Question: I am trying to find the element of a button (either the "Download" or "Save selected series codes" buttons) of a webpage but I am unable to do so with whichever method I try. The webpage does not have an iFrame, the explicit wait method does not work, and in fact, even worse, when I iterate through all classes of the webpage, the element doesn't show up, while some elements that do not appear in the 'inspect elements' of chrome, do.
'''
x = browser.find_elements_by_xpath('//*[@class]')
for y in x:
print(y.get_attribute('class'))
'''
Furthermore, another unexpected issue is the following:
The '<div class="contentsInner">' element, which has the following three children,
'''
<div class="frameDecorationPlane clearfix">
<div class="abstractResultArea">
<div class="contentsBorder">
'''
Can be located, either with xpath or css selector, but except for the first child element, the remaining two raise a no such element error.
I have included a screenshot of the webpage that I am referring to below, for reference.

Lastly, I have included below the code that I have used to get to the website's page that raises the error. In order to replicate the error, you can use the following <URL>, and just select any random item and any output year range and just click the 'search' button. You don't necessarily have to select specifically the data that I have selected for export.
'''
# We open a browser window.
browser = webdriver.Chrome(executable_path='/Users/George/chromedriver_80', chrome_options=chromeOptions)
# We load the website's query:
browser.get('http://www.stat-search.boj.or.jp/ssi/cgi-bin/famecgi2?cgi=$nme_a000_en&lstSelection=PR01')
# Finds and clicks the Corporate Goods Price Index (2015 base) element.
element = browser.find_element_by_css_selector('body > div.contents > div > ul.tabContent > li:nth-child(1) > div.searchCondition > div.nodeMenu > div.selectMenuItem > table > tbody > tr.selectedMenu > td.menuNameCell')
element.click()
# Finds and clicks the next button.
element = browser.find_element_by_css_selector('body > div.contents > div > ul.tabContent > li:nth-child(1) > div.searchCondition > div.nodeMenu > div.resultCountPanel.clearfix > input')
element.click()
# Finds and clicks the Producer Price Index element.
element = browser.find_element_by_css_selector('body > div.contents > div > ul.tabContent > li:nth-child(1) > div.searchCondition > div.nodeMenu > div.selectMenuItem > table > tbody > tr.selectedMenu > td.menuNameCell')
element.click()
# Finds and clicks the next button.
element = browser.find_element_by_css_selector('body > div.contents > div > ul.tabContent > li:nth-child(1) > div.searchCondition > div.nodeMenu > div.resultCountPanel.clearfix > input')
element.click()
# Finds and clicks the All commodities element.
element = browser.find_element_by_css_selector('body > div.contents > div > ul.tabContent > li:nth-child(1) > div.searchCondition > div.nodeMenu > div.selectMenuItem > table > tbody > tr.selectedMenu > td.menuNameCell')
element.click()
# Finds and clicks the next button.
element = browser.find_element_by_css_selector('body > div.contents > div > ul.tabContent > li:nth-child(1) > div.searchCondition > div.nodeMenu > div.resultCountPanel.clearfix > input')
element.click()
# Finds and ticks the PR01'PRCG15_2200000000 PPI indicator element.
element = browser.find_element_by_css_selector('#menuSearchDataCodeList > tbody > tr:nth-child(1) > td > label')
element.click()
# Finds and clicks the add to search condition button.
element = browser.find_element_by_css_selector('body > div.contents > div > ul.tabContent > li:nth-child(1) > div.searchCondition > div.leafMenu > div:nth-child(6) > a')
element.click()
# Types into the 'From YYYY' output range.
browser.find_element_by_css_selector('#fromYear').send_keys('1960') # The start year is '1960'.
# Finds and clicks the search button.
element = browser.find_element_by_css_selector('#resultArea > div.abstractionMenuArea.clearfix > div:nth-child(1) > a:nth-child(1)')
element.click()
'''
After that, this is the line that raises the error:
'''
element = browser.find_element_by_xpath('/html/body/div[2]/div/div[2]/table/tbody/tr[2]/td[4]/a')
'''
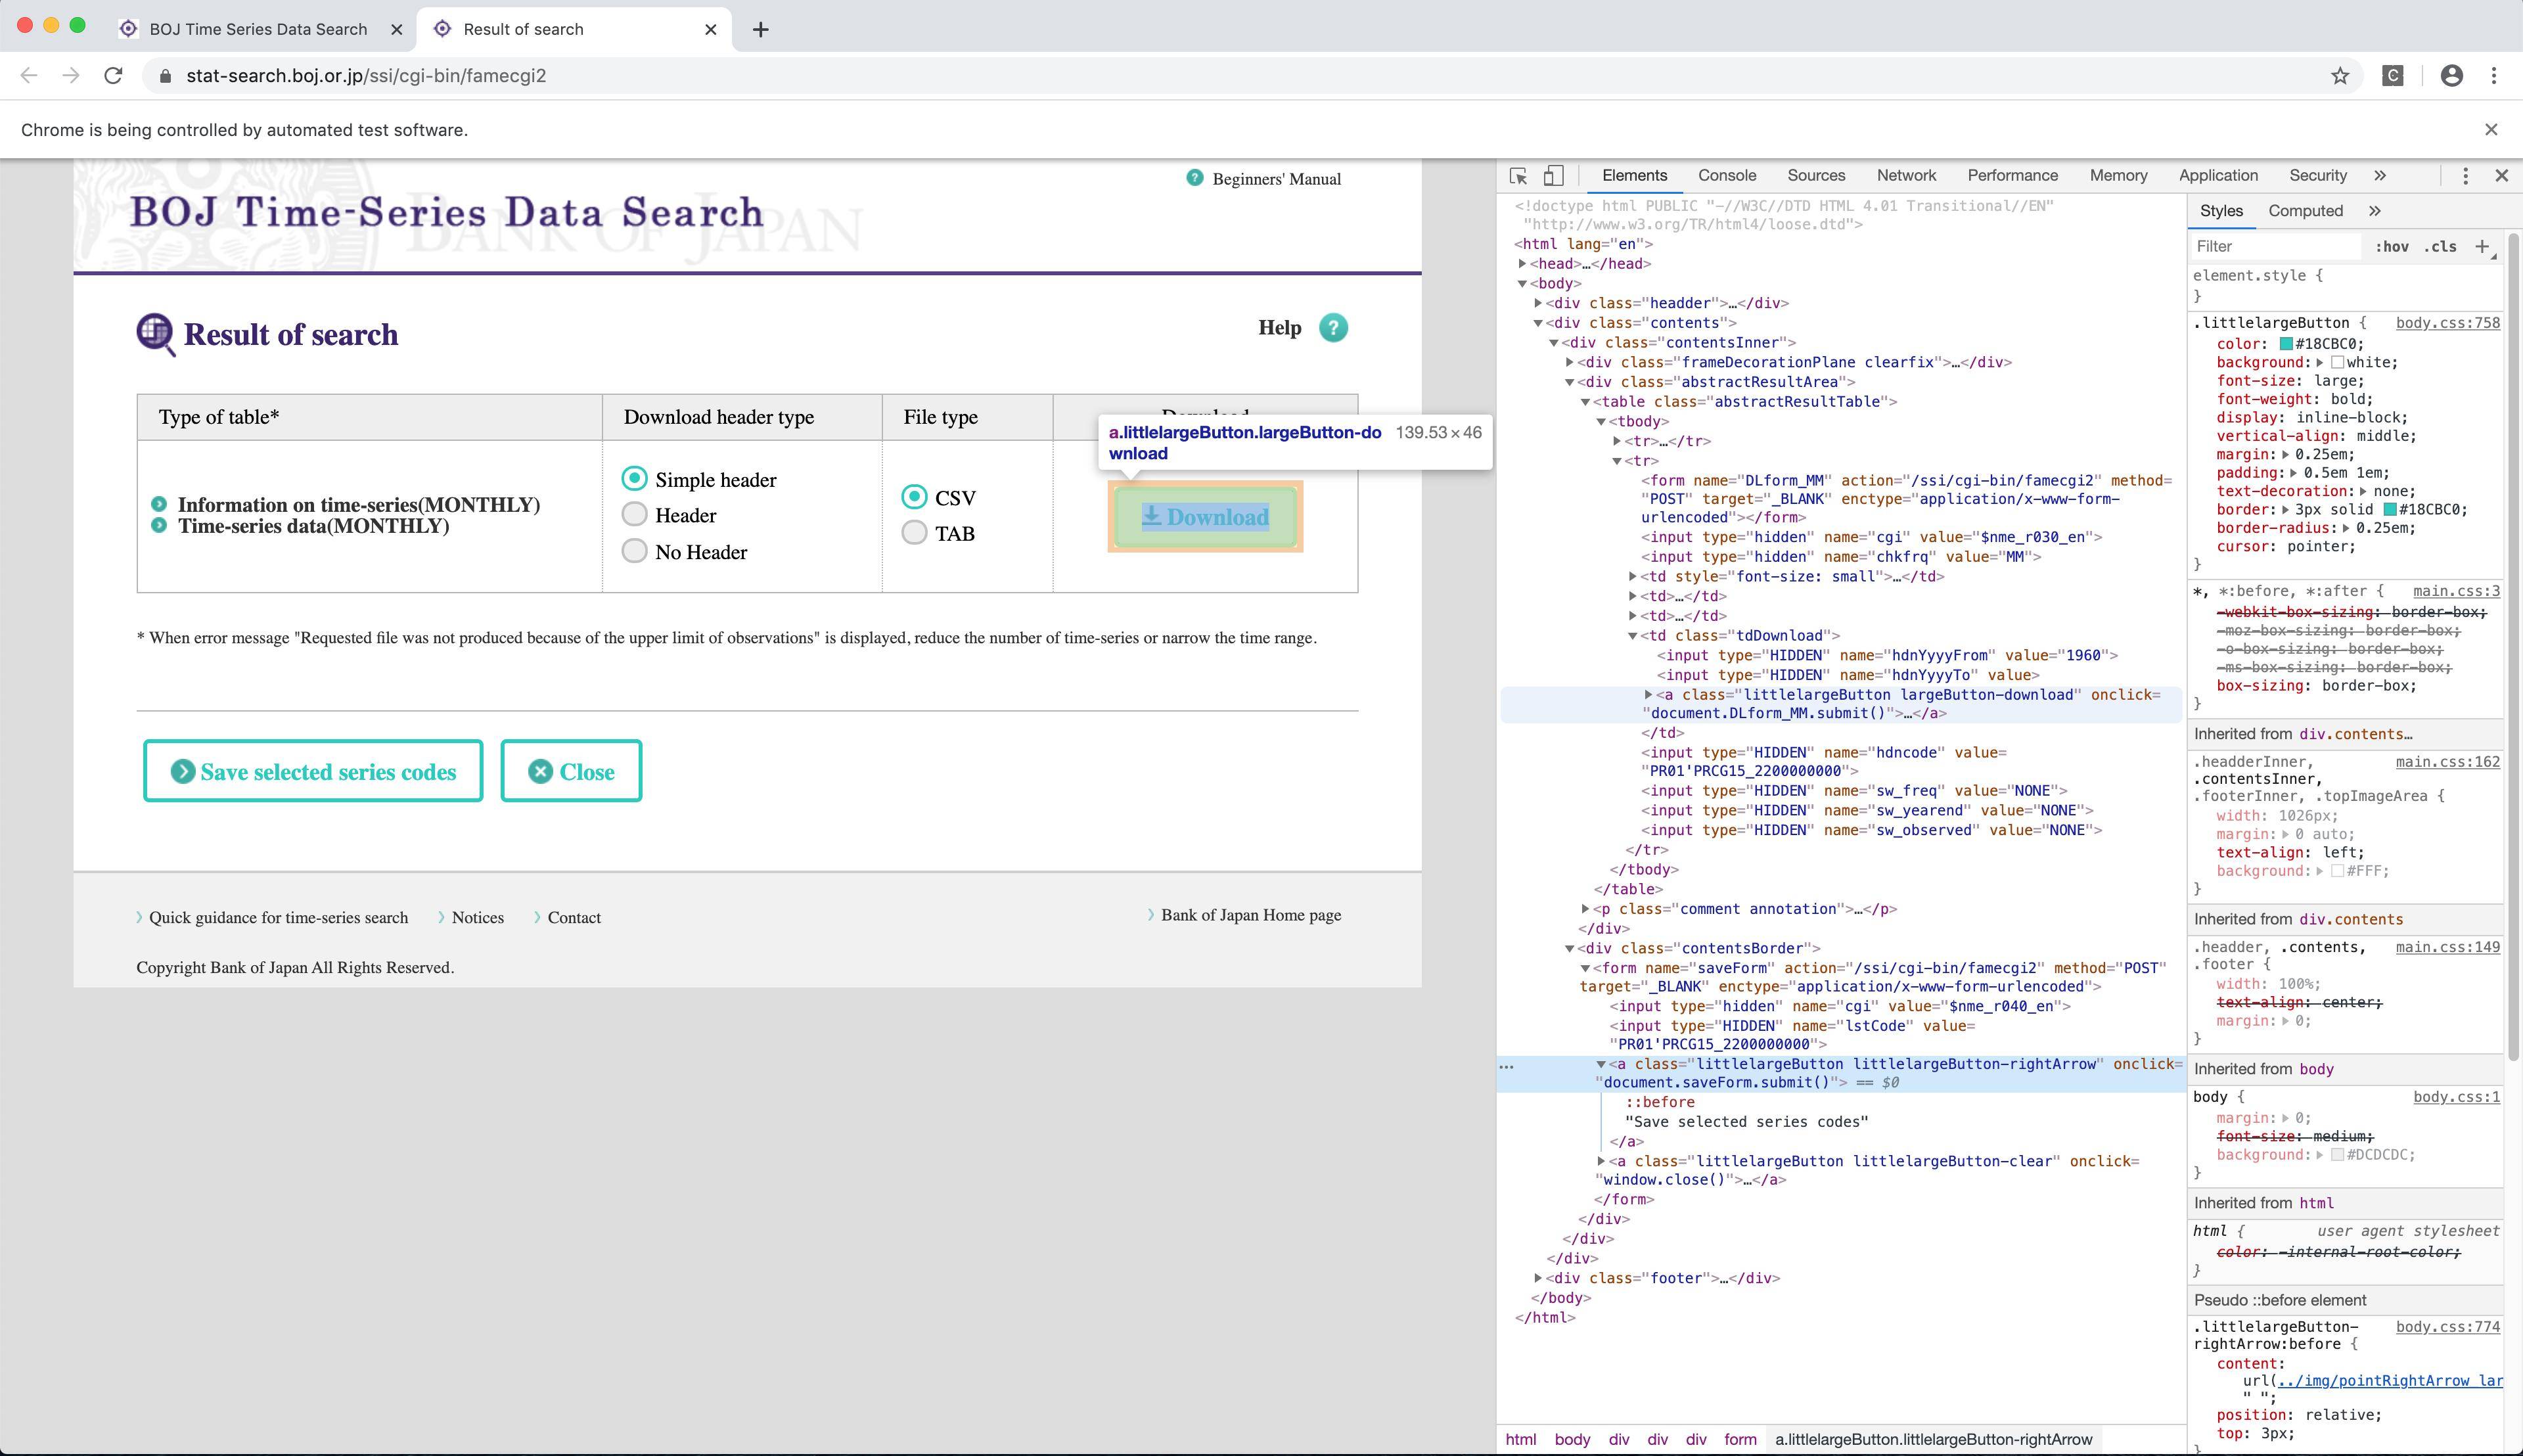
Answer: Please find below working solution. You need to switch to tab and then click on that element to download your report.
'''
from selenium import webdriver
from selenium.webdriver.common.action_chains import ActionChains
from selenium.webdriver.common.keys import Keys
import win32com.client as comclt
from selenium.webdriver.firefox.options import Options
from selenium.webdriver.support.ui import WebDriverWait
from selenium.webdriver.support import expected_conditions as EC
from selenium.webdriver.common.by import By
from selenium.webdriver.support.ui import WebDriverWait as Wait
browser = webdriver.Chrome(executable_path=r"C:\New folder\chromedriver.exe")
browser.get('http://www.stat-search.boj.or.jp/ssi/cgi-bin/famecgi2?cgi=$nme_a000_en&lstSelection=PR01')
# Finds and clicks the Corporate Goods Price Index (2015 base) element.
element = browser.find_element_by_css_selector('body > div.contents > div > ul.tabContent > li:nth-child(1) > div.searchCondition > div.nodeMenu > div.selectMenuItem > table > tbody > tr.selectedMenu > td.menuNameCell')
element.click()
# Finds and clicks the next button.
element = browser.find_element_by_css_selector('body > div.contents > div > ul.tabContent > li:nth-child(1) > div.searchCondition > div.nodeMenu > div.resultCountPanel.clearfix > input')
element.click()
# Finds and clicks the Producer Price Index element.
element = browser.find_element_by_css_selector('body > div.contents > div > ul.tabContent > li:nth-child(1) > div.searchCondition > div.nodeMenu > div.selectMenuItem > table > tbody > tr.selectedMenu > td.menuNameCell')
element.click()
# Finds and clicks the next button.
element = browser.find_element_by_css_selector('body > div.contents > div > ul.tabContent > li:nth-child(1) > div.searchCondition > div.nodeMenu > div.resultCountPanel.clearfix > input')
element.click()
# Finds and clicks the All commodities element.
element = browser.find_element_by_css_selector('body > div.contents > div > ul.tabContent > li:nth-child(1) > div.searchCondition > div.nodeMenu > div.selectMenuItem > table > tbody > tr.selectedMenu > td.menuNameCell')
element.click()
# Finds and clicks the next button.
element = browser.find_element_by_css_selector('body > div.contents > div > ul.tabContent > li:nth-child(1) > div.searchCondition > div.nodeMenu > div.resultCountPanel.clearfix > input')
element.click()
# Finds and ticks the PR01'PRCG15_2200000000 PPI indicator element.
element = browser.find_element_by_css_selector('#menuSearchDataCodeList > tbody > tr:nth-child(1) > td > label')
element.click()
# Finds and clicks the add to search condition button.
element = browser.find_element_by_css_selector('body > div.contents > div > ul.tabContent > li:nth-child(1) > div.searchCondition > div.leafMenu > div:nth-child(6) > a')
element.click()
# Types into the 'From YYYY' output range.
browser.find_element_by_css_selector('#fromYear').send_keys('1960') # The start year is '1960'.
# Finds and clicks the search button.
element = browser.find_element_by_css_selector('#resultArea > div.abstractionMenuArea.clearfix > div:nth-child(1) > a:nth-child(1)')
element.click()
browser.switch_to.window(browser.window_handles[-1])
print browser.title
WebDriverWait(browser, 10).until(EC.presence_of_element_located((By.XPATH, "//a[@class='littlelargeButton largeButton-download']"))).click();
'''
Kindly find below output once you click onto the download link
<URL>